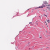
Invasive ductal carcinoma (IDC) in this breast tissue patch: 1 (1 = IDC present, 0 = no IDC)